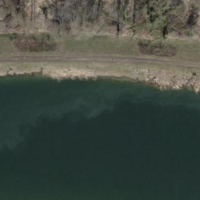
EUNIS habitat code: 15
Species observed at this site:
Anser albifrons
Anser anser
Podiceps cristatus